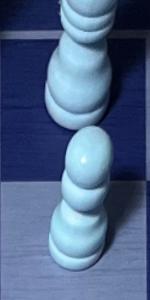
Label: Pawn_White